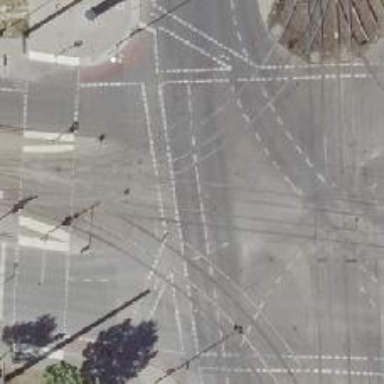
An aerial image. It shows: Railway crossing.